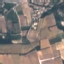
Land use / land cover class: PermanentCrop